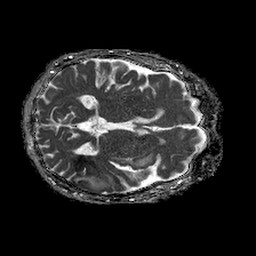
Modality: ADC
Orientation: axial
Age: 69
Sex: male
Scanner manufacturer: philips
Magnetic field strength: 1.5 T
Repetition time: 4.6 s
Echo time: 0.08631 s